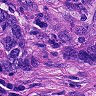
Metastatic tissue present: yes